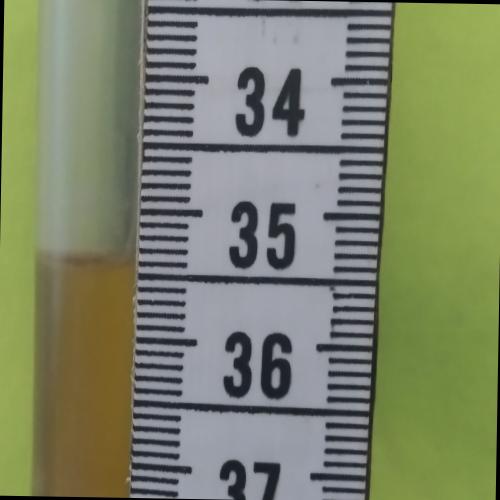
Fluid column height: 35.4 cm